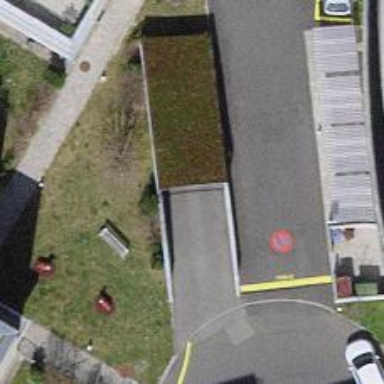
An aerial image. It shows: Parking entrance.